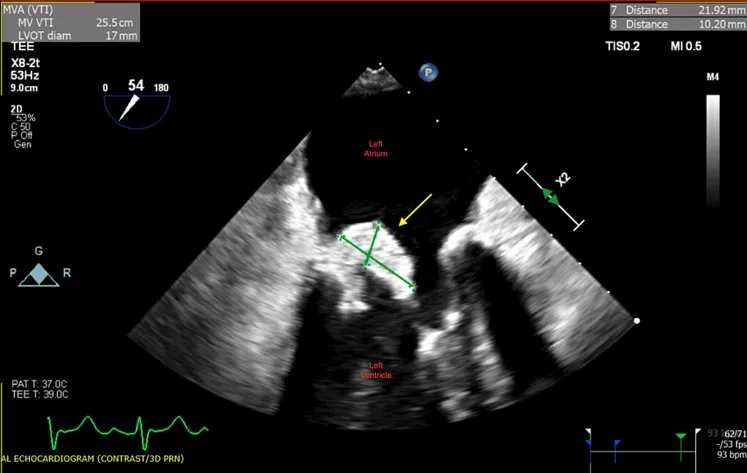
Transesophageal echocardiogram showing enlargement of the vegetation (2.1 cm) on the anterior leaflet of the mitral valve.
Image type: radiology (ultrasound)